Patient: sex M, age 77
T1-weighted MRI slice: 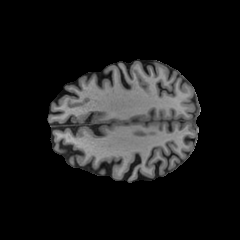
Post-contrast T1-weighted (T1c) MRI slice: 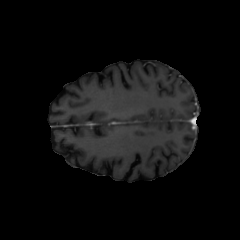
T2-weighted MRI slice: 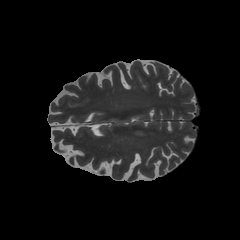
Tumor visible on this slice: no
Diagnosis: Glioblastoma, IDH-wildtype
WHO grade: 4